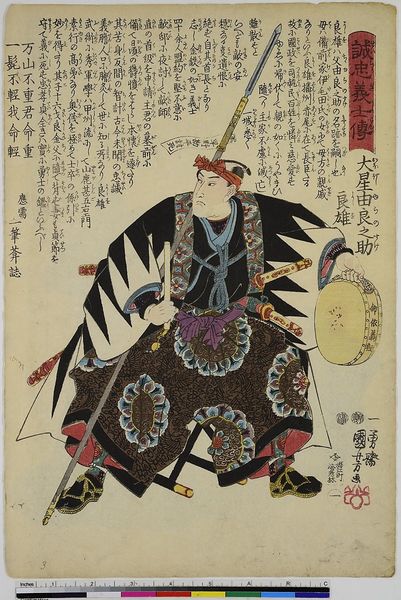
Titel: Ooboshi Yuranosuke Yoshio, Blatt 1 aus der Serie: Geschichte der loyalen Gefolgsmänner
Künstler: Utagawa Kuniyoshi
Standort: Hamburg
Institution: Museum für Kunst und Gewerbe Hamburg
Schlagwörter: mann, flächig, portrait, person, holzschnitt, japan, lanze, japanisch, druckgraphik, druckgrafik, bewaffnet, text, waffen, soldat, krieger, ereignis, zeit, schauspieler, farbholzschnitt, situation, ereignisbild, samurai, edo, historische, reproduktionen, 19. jahrhundert, druckerzeugnisse, pflanzenornamente, porträt, persönlichkeit, soldatenleben, ukiyo